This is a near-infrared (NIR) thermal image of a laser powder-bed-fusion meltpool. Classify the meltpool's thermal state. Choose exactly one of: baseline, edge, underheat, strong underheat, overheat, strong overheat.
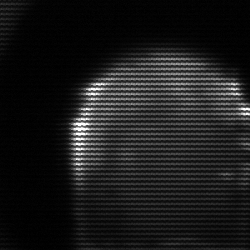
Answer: edge